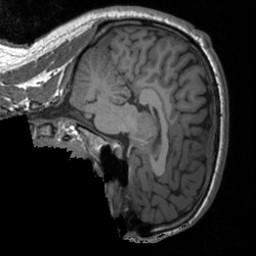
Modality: T1w
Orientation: sagittal
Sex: male
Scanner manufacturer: siemens
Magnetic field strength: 3 T
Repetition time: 1.9 s
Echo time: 0.00226 s